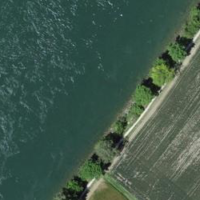
EUNIS habitat code: 15
Species observed at this site:
Cornus sanguinea